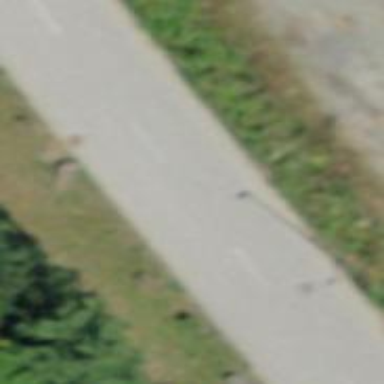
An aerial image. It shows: Unclassified road with asphalt surface.